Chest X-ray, AP view. Patient: 76 years old, sex M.
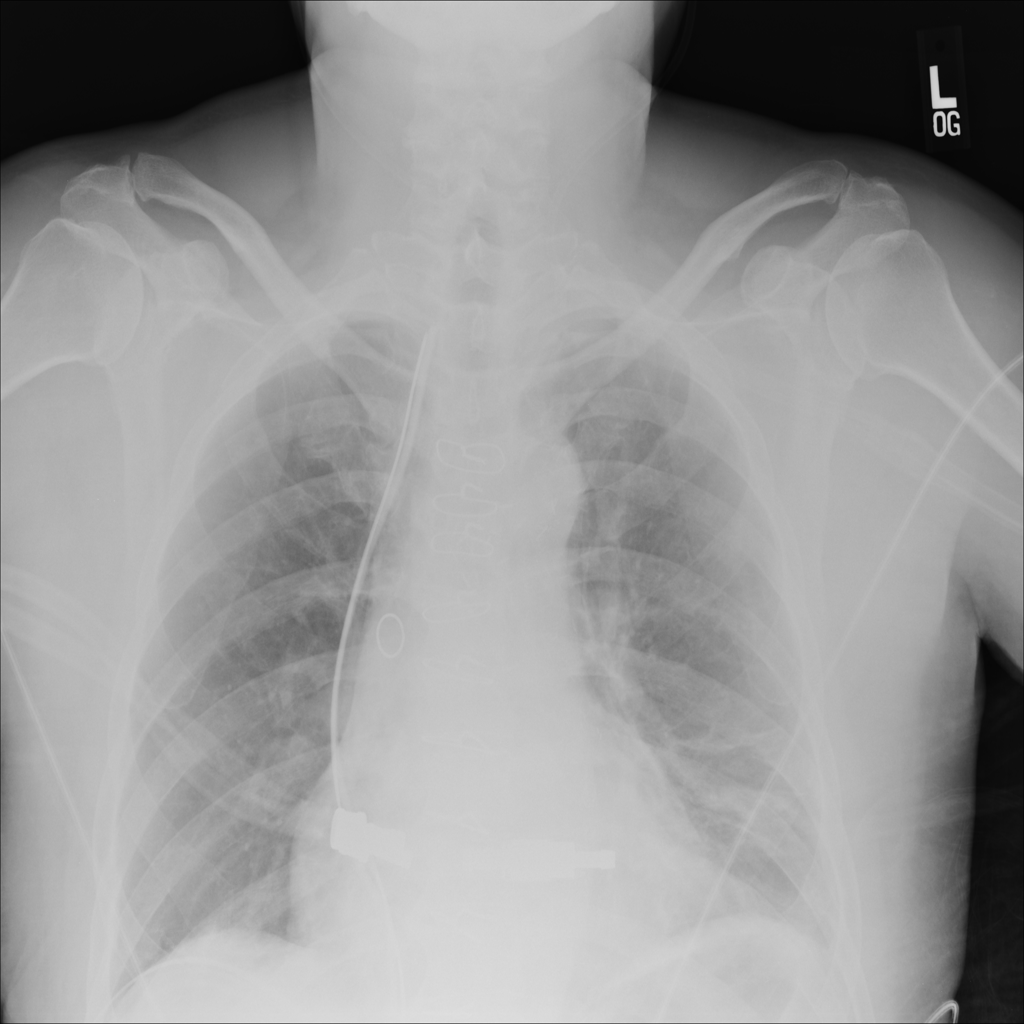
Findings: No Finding